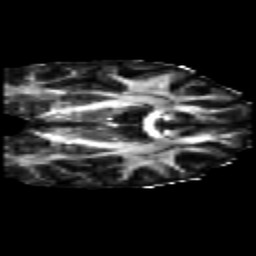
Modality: FA
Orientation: coronal
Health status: healthy
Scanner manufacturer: philips
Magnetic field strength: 3 T
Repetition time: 6.964 s
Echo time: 0.092 s